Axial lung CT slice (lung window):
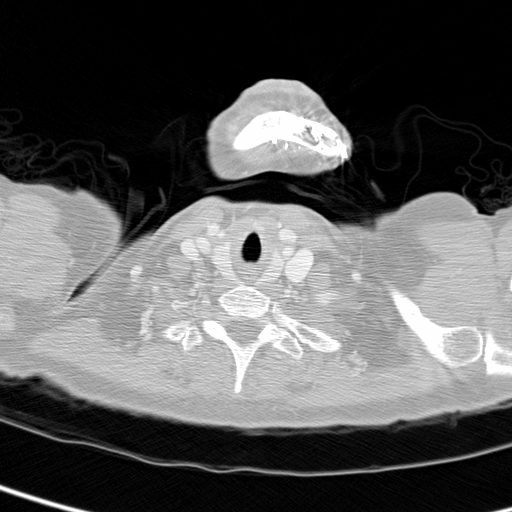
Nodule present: no